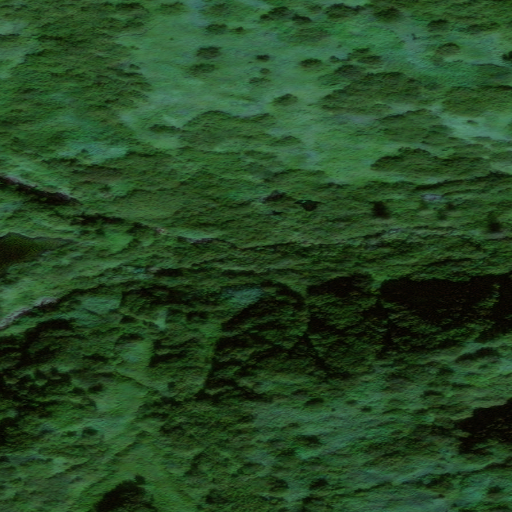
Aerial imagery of valley in Alaska named Wagner Gulch containing only unknown